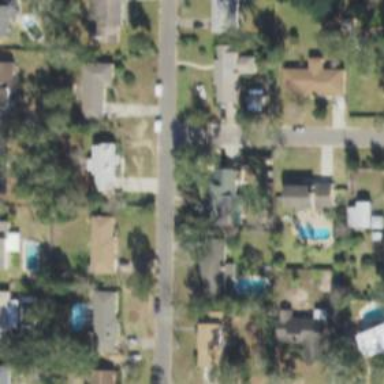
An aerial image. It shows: Neighborhood.